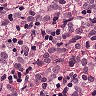
Metastatic tissue present: yes